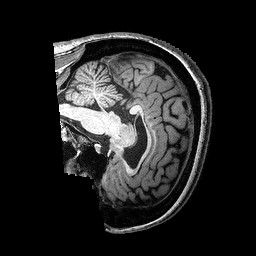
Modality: T1w
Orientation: sagittal
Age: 38
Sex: female
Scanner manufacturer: siemens
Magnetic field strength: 3 T
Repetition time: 2.25 s
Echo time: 0.00452 s